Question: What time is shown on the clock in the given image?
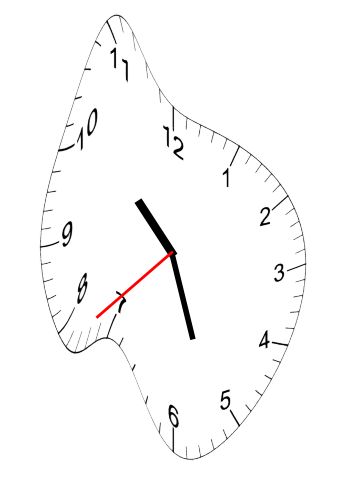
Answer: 10:26:38